Question: Screen message?
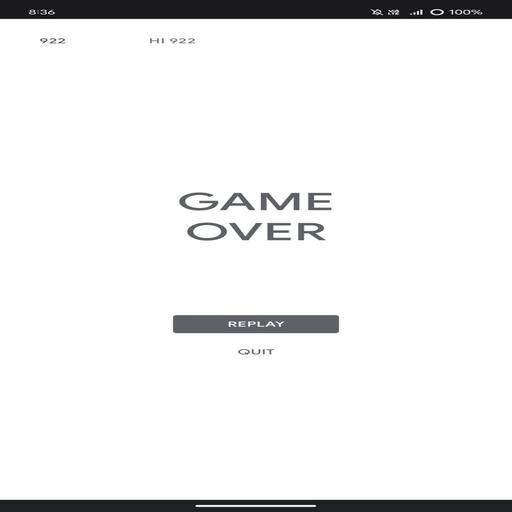
Answer: Game over